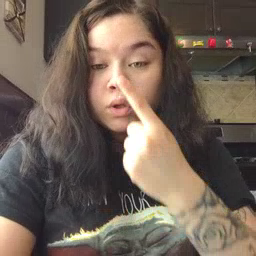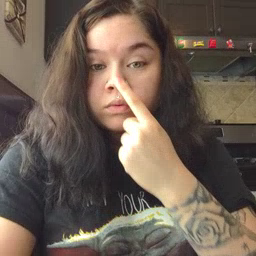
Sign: nose